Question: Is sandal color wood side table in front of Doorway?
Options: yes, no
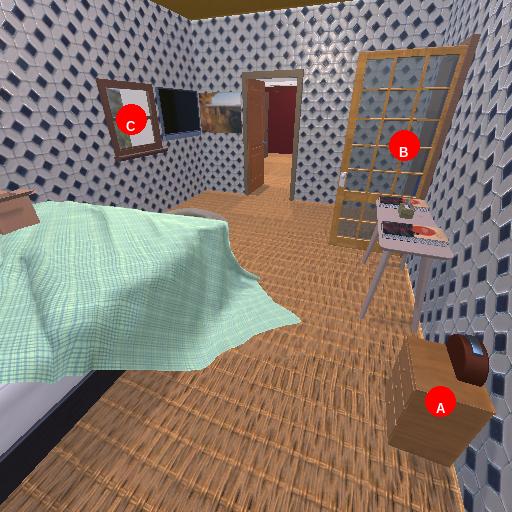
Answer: yes